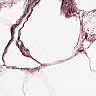
Metastatic tissue present: no